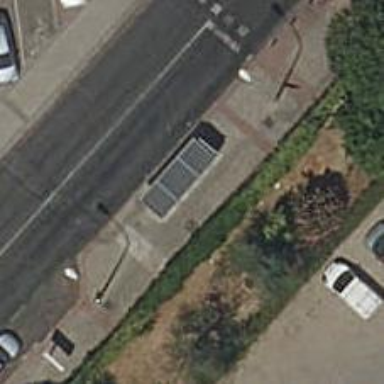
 serving as platform for public transportation."